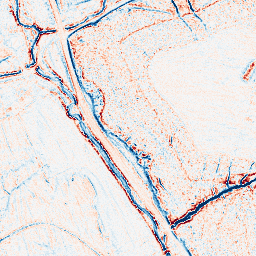
Category: edge_preserving
Decomposition family: anisotropic_diffusion
Decomposition parameters: iterations: 20
kappa: 30
gamma: 0.05
Upsampling method: cubic_catmull_rom
Upsampling parameters: scale: 4
Upsampling scale: 4